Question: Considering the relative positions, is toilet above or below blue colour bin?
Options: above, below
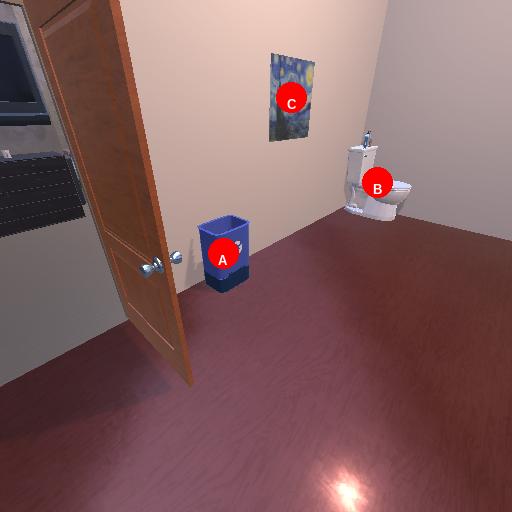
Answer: above